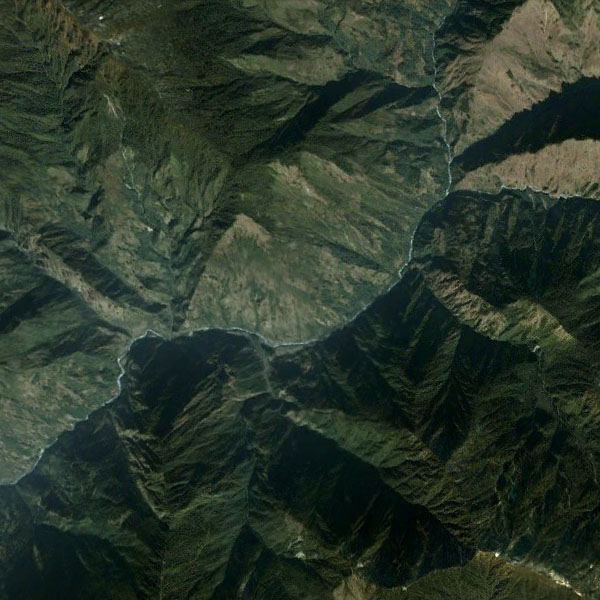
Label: Mountain